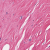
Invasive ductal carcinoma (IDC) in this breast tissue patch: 0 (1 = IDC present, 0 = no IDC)